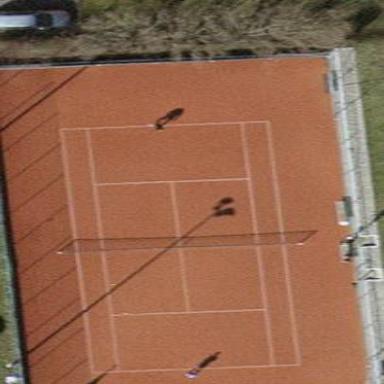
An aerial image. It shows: Tennis court on pitch.